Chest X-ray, PA view. Patient: 53 years old, sex F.
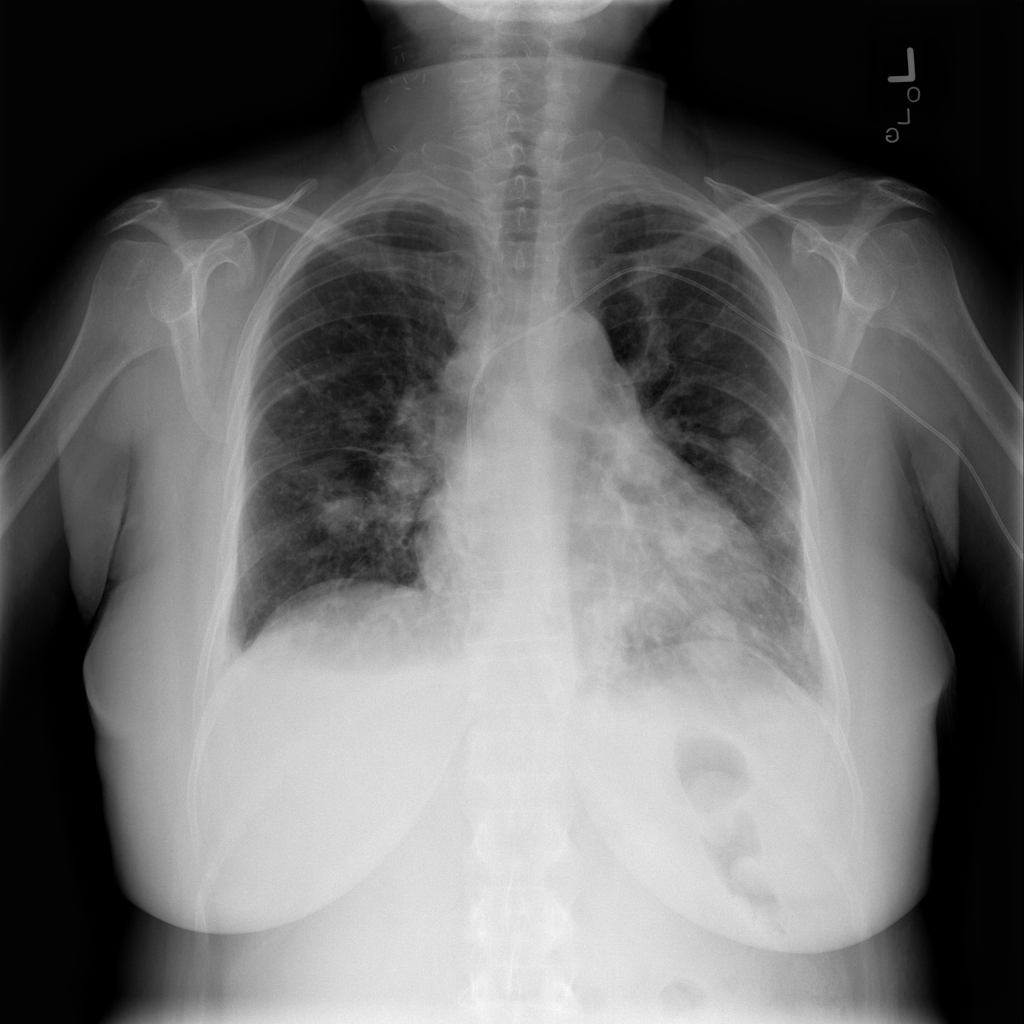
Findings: Edema, Effusion, Nodule